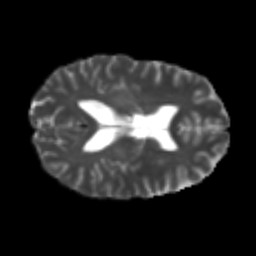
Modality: T2w
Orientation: axial
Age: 23
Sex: female
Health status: healthy
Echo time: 0.074 s